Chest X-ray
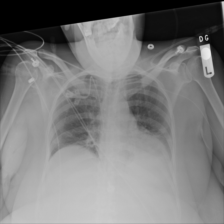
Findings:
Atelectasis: negative
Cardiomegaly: negative
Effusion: negative
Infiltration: negative
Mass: negative
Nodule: negative
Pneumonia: negative
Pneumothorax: negative
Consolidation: negative
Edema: negative
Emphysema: negative
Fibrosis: negative
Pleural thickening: negative
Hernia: negative